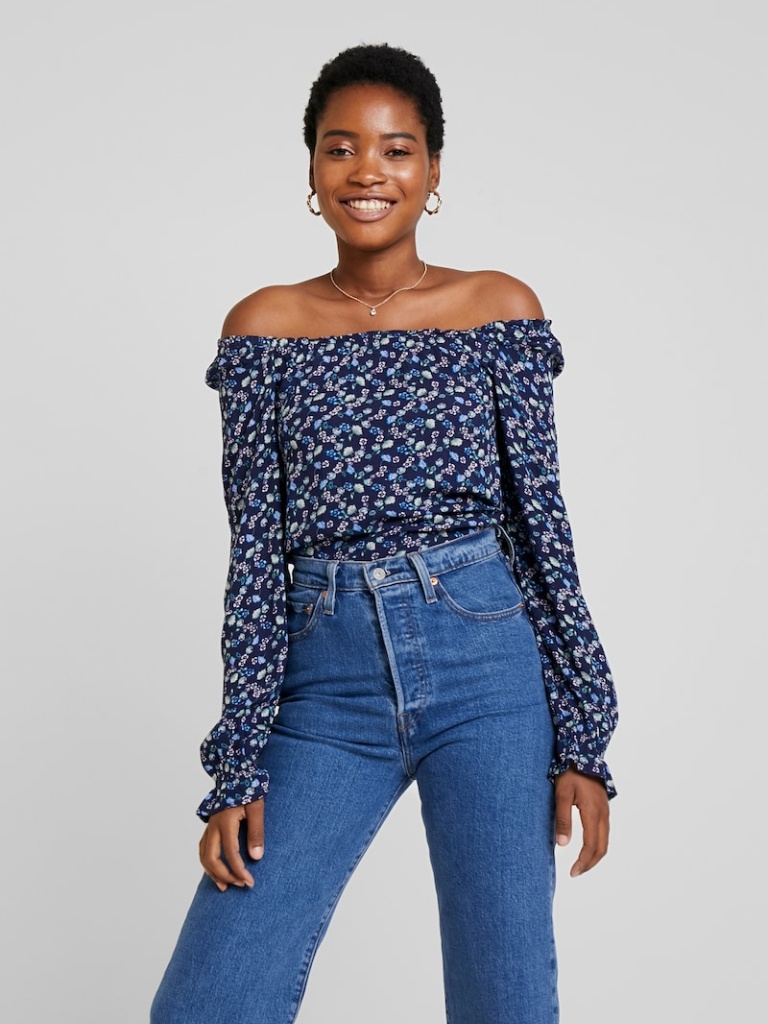
chiffon tight a long-sleeved with the sleeves down hip length Fully Tucked in square blouse